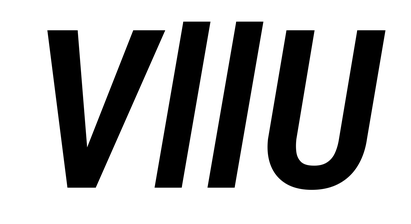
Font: Roboto-Italic_Condensed_SemiBold_Italic